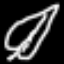
Label: leaf